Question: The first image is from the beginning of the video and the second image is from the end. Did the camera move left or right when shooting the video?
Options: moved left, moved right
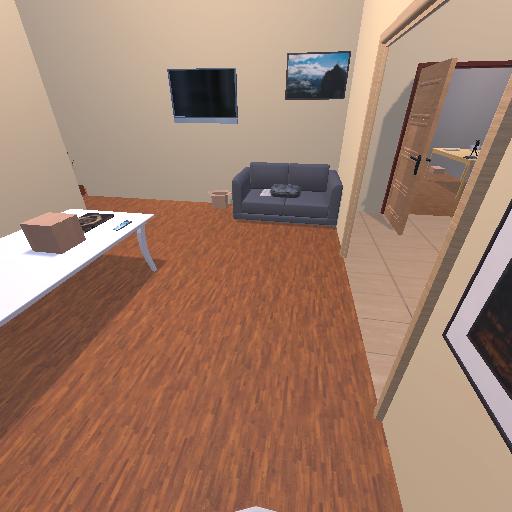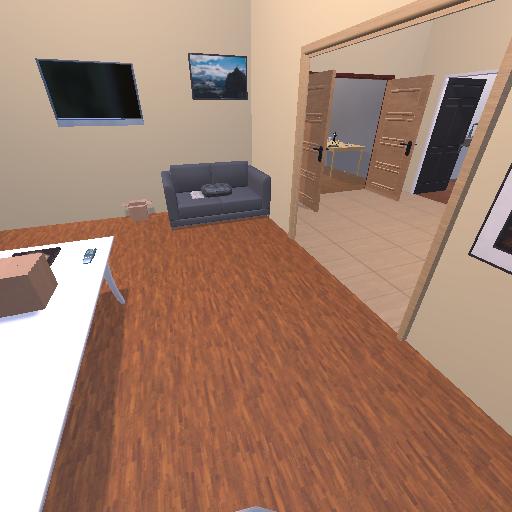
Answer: moved left